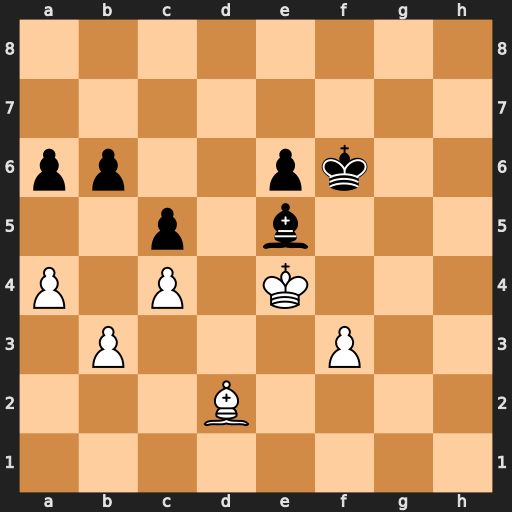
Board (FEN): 8/8/pp2pk2/2p1b3/P1P1K3/1P3P2/3B4/8
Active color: w
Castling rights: -
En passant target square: -
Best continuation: Bg5+ Kxg5 Kxe5